Question:
At left there's the original image (after imported in Xcode), at right the image inside UIImageView. It's more dark.
Why this? It's a very annoying problem.
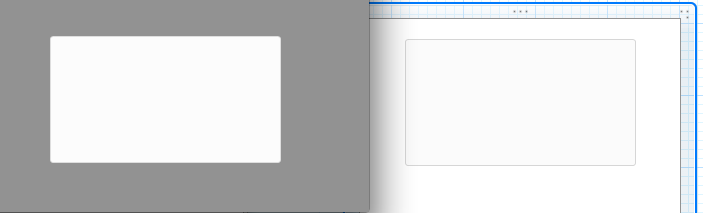
Answer: ;-)
Both images are of same color. They look different because . Use or some other tool to find the colors of those two. They should be the same.